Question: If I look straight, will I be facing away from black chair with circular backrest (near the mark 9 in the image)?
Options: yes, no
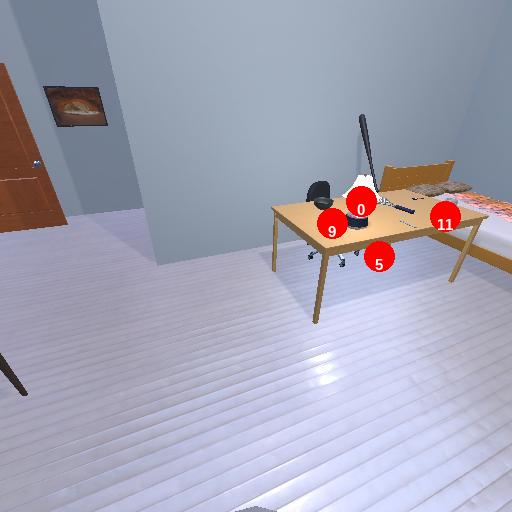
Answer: yes